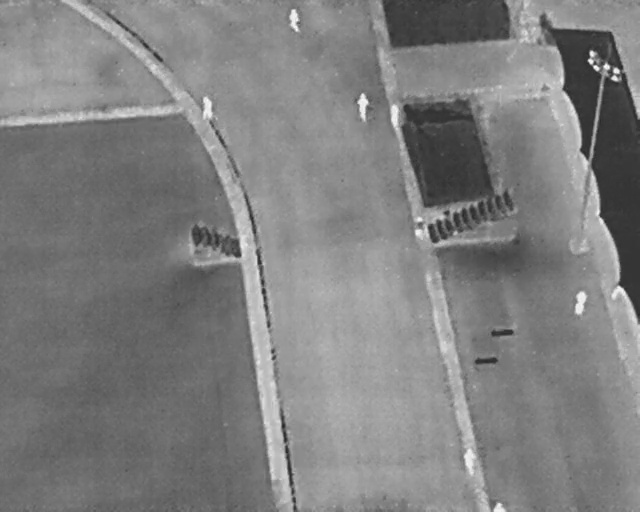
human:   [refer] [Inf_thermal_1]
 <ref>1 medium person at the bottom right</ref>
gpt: <box>[[76, 96, 78, 100, 2]]</box>

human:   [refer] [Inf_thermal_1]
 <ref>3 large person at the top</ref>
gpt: <box>[[44, 2, 47, 5, 179], [30, 19, 34, 22, 2], [53, 19, 59, 22, 178]]</box>